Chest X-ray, AP view. Patient: 56 years old, sex M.
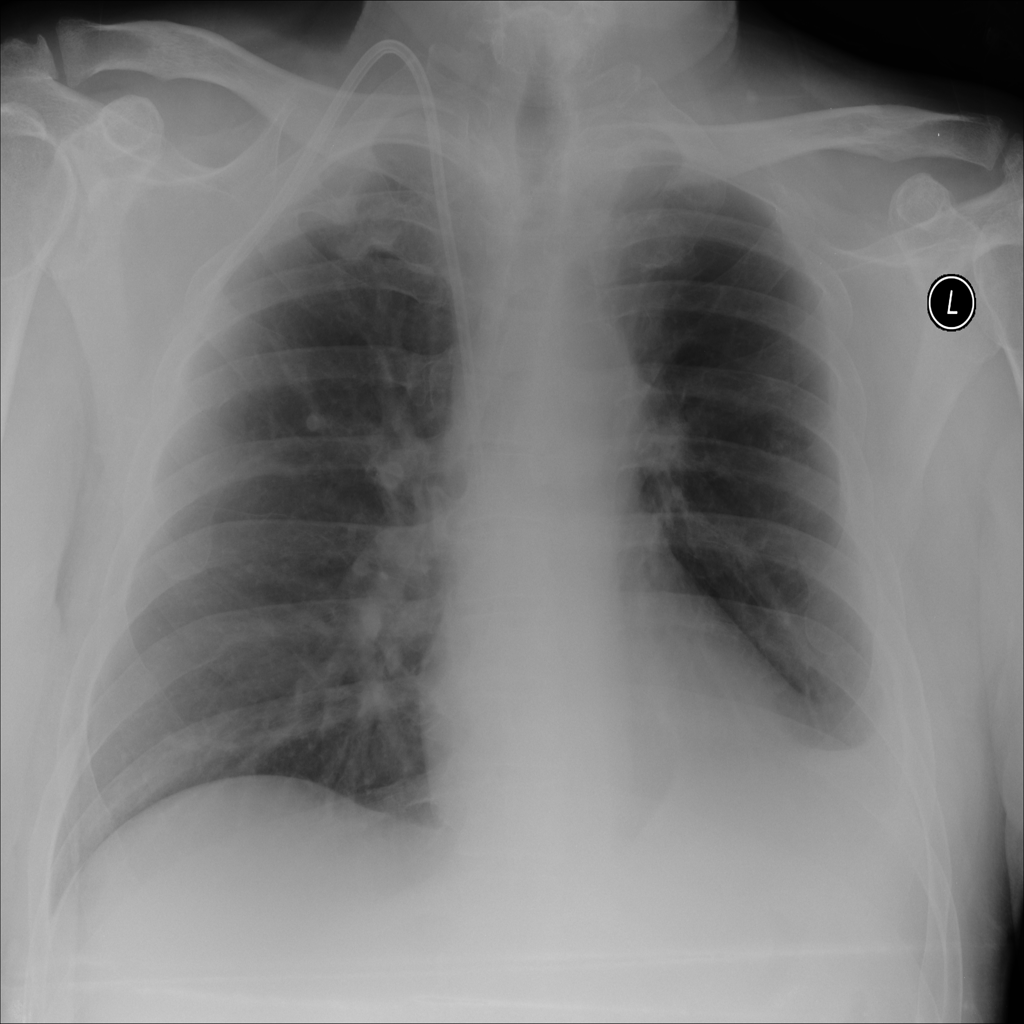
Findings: Nodule